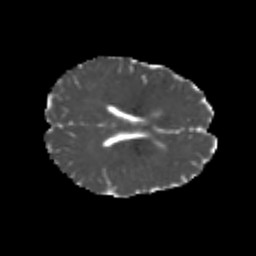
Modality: MD
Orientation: axial
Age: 25
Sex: female
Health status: healthy
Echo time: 0.074 s